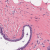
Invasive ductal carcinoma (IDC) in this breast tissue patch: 0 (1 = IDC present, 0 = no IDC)